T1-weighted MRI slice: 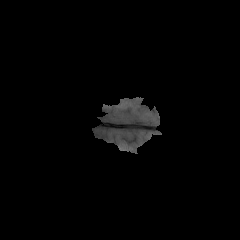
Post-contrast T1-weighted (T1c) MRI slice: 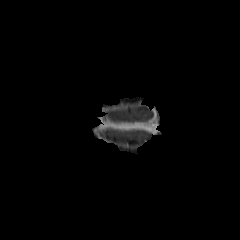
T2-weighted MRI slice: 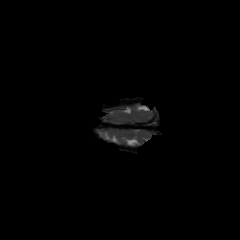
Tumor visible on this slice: no